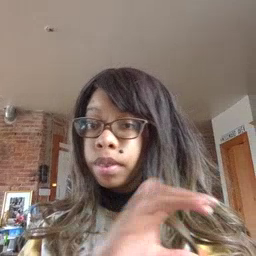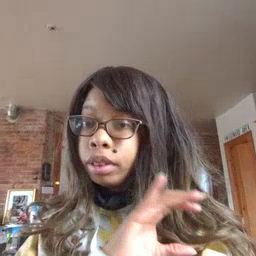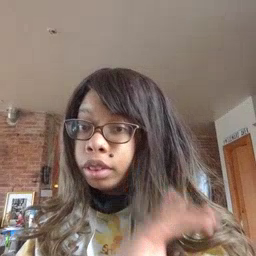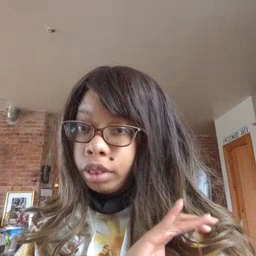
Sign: police